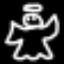
Label: angel